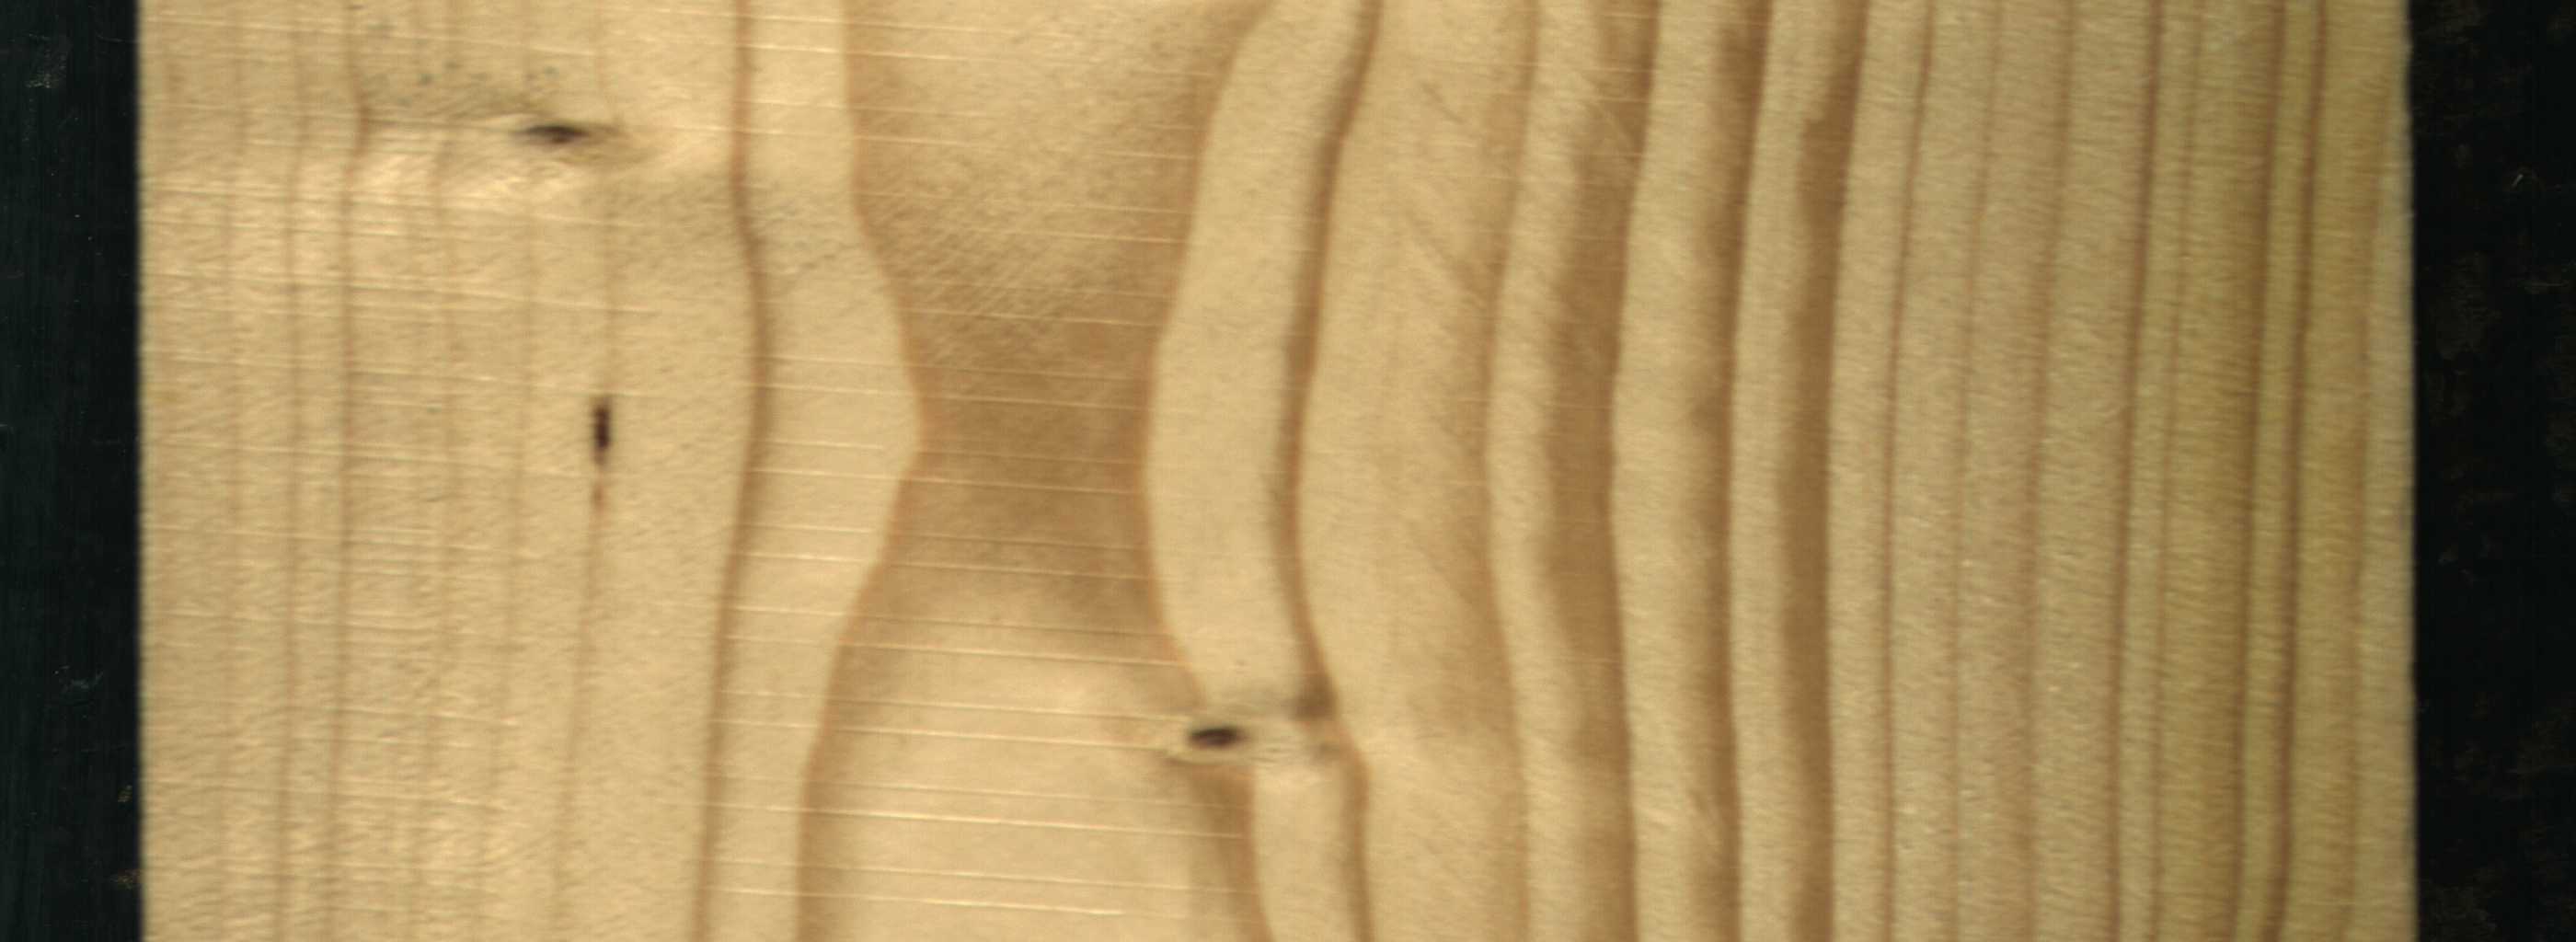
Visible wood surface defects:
resin
Dead_Knot
Dead_Knot